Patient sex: M
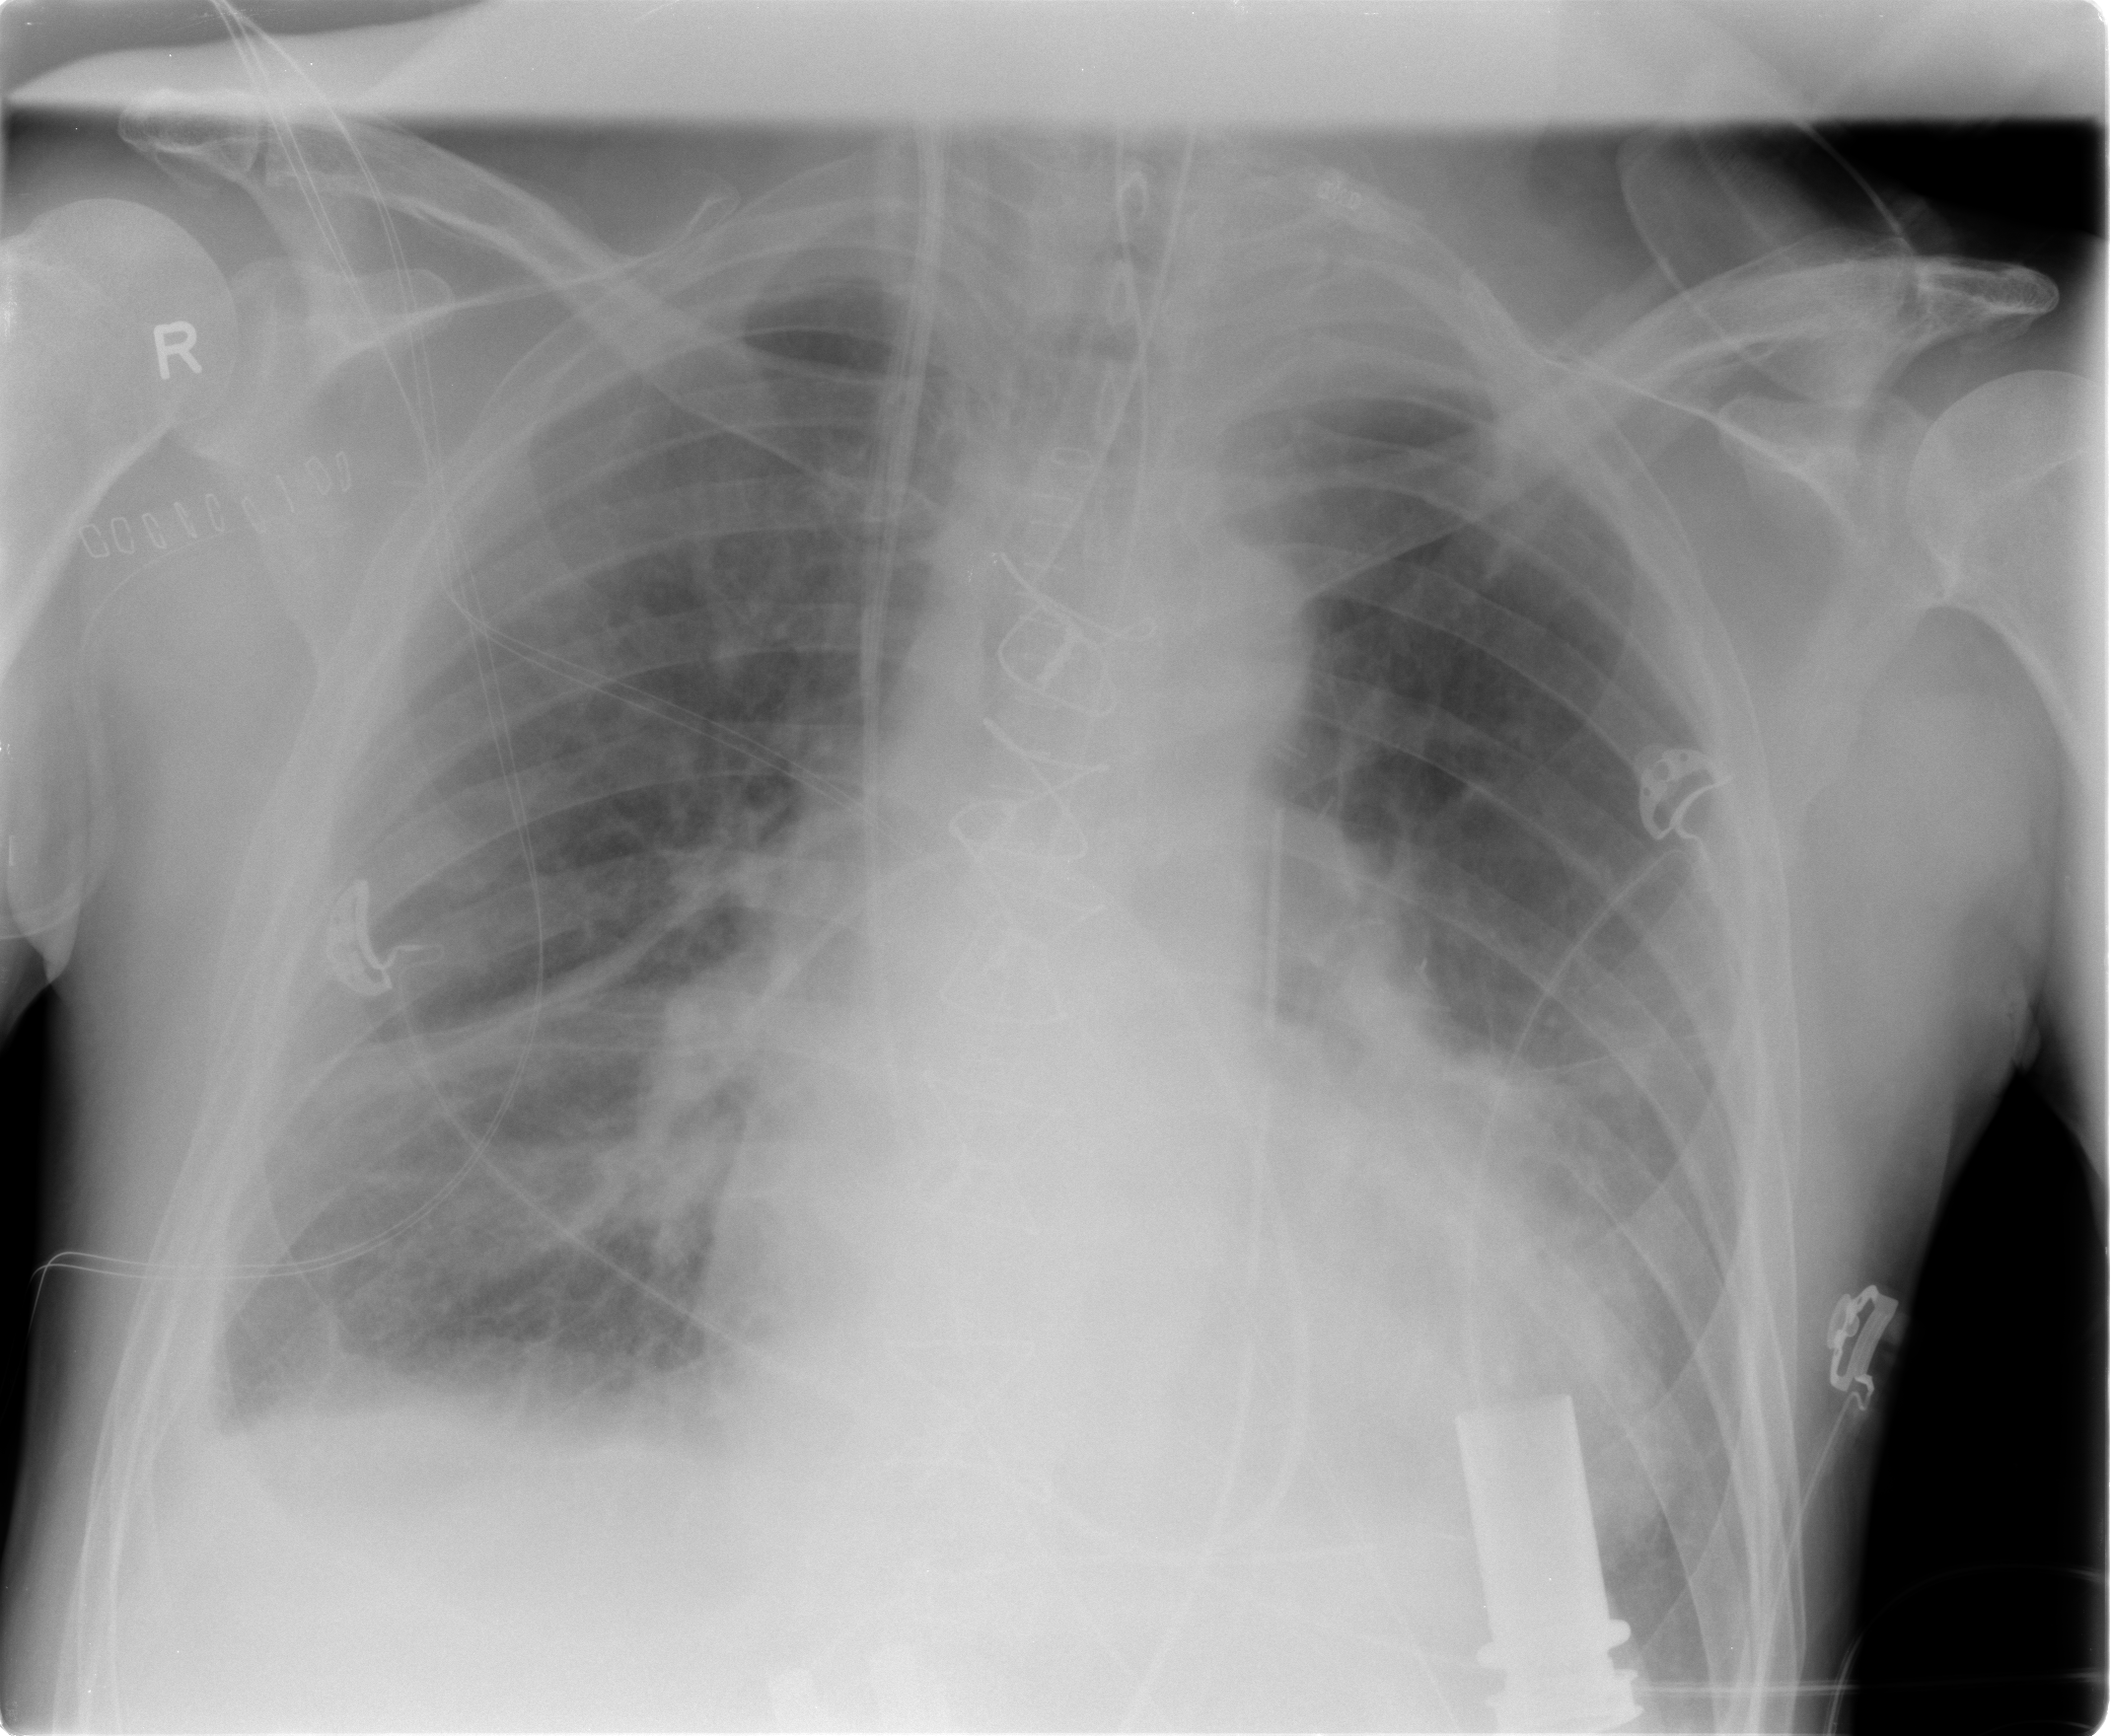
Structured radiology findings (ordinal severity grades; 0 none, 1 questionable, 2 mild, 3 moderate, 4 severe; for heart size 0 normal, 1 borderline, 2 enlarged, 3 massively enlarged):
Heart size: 1
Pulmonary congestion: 2
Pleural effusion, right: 1
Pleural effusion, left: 0
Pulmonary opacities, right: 2
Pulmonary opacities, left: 1
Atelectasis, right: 2
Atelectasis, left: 2